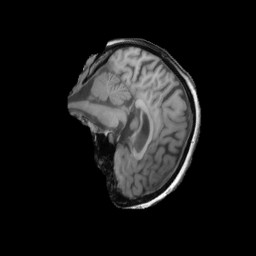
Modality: T1w
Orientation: sagittal
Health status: ill
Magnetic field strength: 3 T